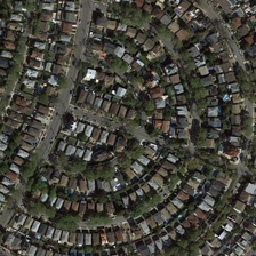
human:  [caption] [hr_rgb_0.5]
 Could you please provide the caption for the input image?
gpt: The residential area circle after circle, forming a semicircle

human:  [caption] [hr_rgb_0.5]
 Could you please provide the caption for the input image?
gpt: The residential area is rounded and rounded

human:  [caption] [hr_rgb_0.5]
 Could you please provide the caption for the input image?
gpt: In a semicircular residential area

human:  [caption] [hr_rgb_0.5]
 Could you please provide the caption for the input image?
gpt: Residential areas rotate and rotate, forming a semicircle

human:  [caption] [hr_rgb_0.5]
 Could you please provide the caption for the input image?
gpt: The residential areas go round and round, forming a semicircle